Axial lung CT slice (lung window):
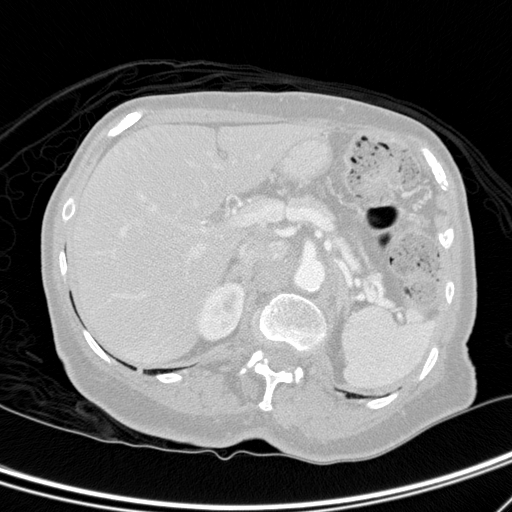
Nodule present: no